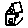
Label: house